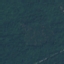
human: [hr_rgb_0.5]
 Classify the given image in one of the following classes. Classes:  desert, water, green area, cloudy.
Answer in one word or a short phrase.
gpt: green area